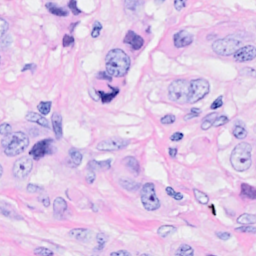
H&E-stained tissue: Breast